Interaction volume radius: 5 \u00c5
Interaction volume height: 15 \u00c5
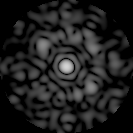
Disorder parameter: 0.7254